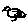
Label: bird